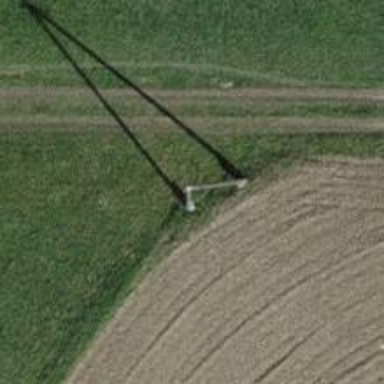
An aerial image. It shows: Power pole.